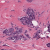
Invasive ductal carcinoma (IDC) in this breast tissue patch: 1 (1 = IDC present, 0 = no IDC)